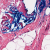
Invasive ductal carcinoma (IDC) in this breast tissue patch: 0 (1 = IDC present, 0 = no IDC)